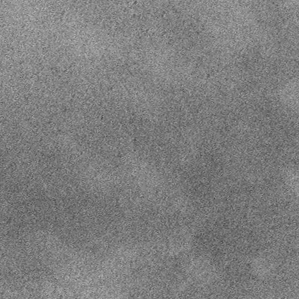
Label: frost